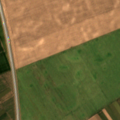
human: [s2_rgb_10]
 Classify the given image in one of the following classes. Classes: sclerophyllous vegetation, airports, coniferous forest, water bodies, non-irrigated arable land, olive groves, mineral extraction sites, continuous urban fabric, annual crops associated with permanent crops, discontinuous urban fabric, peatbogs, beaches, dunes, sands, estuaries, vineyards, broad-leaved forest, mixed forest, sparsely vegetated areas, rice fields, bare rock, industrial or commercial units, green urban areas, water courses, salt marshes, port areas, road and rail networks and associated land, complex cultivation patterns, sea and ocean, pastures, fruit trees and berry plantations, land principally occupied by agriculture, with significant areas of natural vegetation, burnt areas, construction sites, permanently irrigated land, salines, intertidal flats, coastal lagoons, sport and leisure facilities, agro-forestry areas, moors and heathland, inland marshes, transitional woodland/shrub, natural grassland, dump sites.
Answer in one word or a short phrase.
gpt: non-irrigated arable land